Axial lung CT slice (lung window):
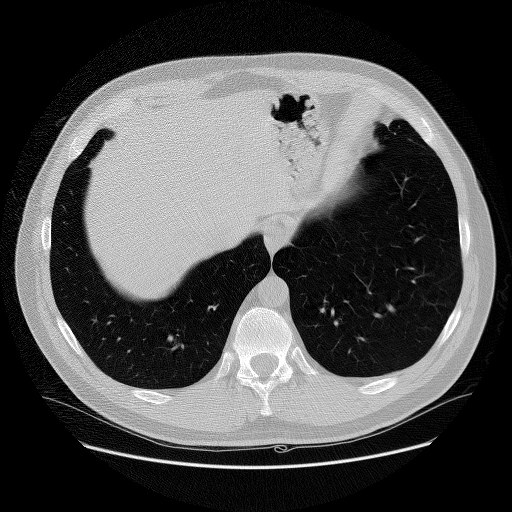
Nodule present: no